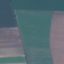
Land use / land cover: AnnualCrop